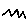
Label: zigzag